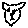
Label: cat